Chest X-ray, PA view. Patient: 43 years old, sex M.
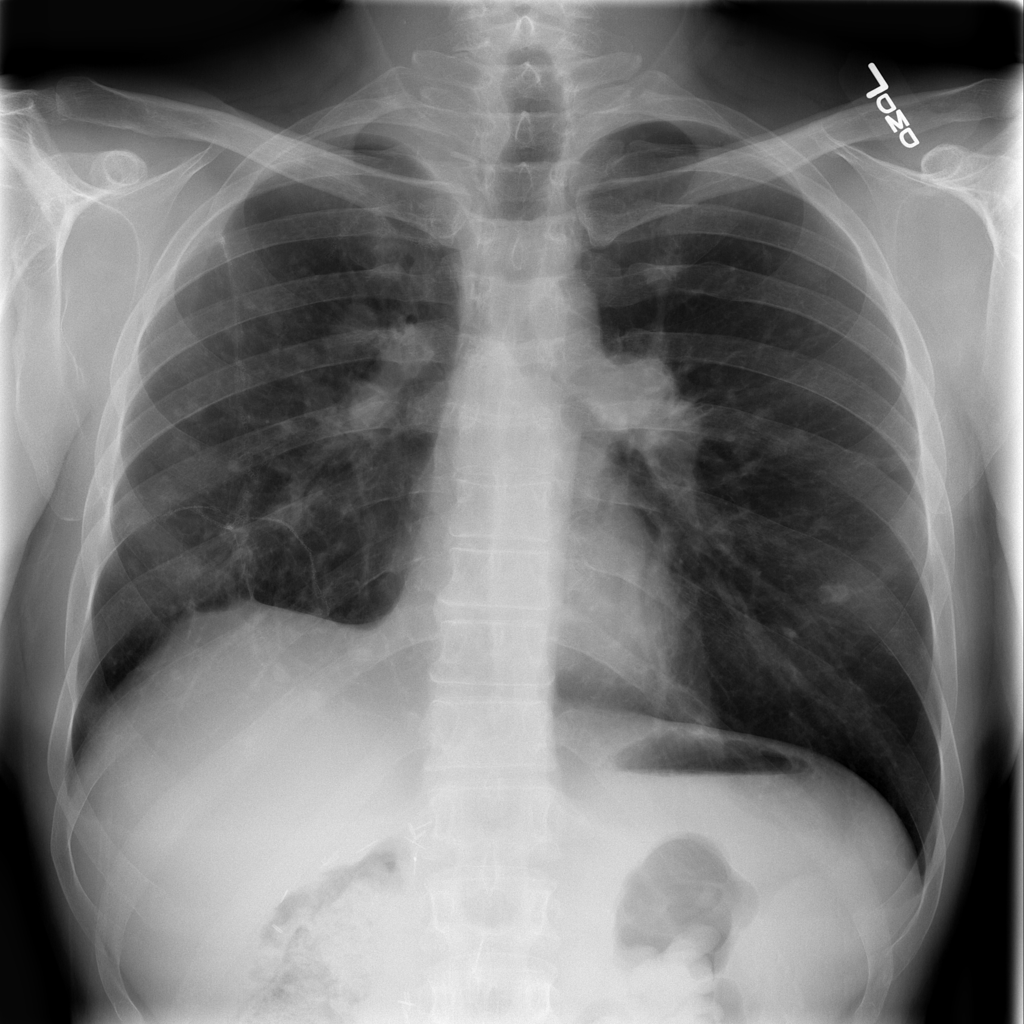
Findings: Pleural_Thickening